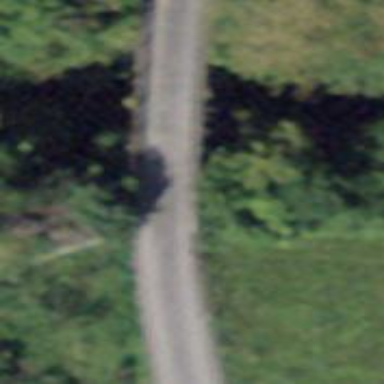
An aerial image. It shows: Unclassified road with bridge.